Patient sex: M
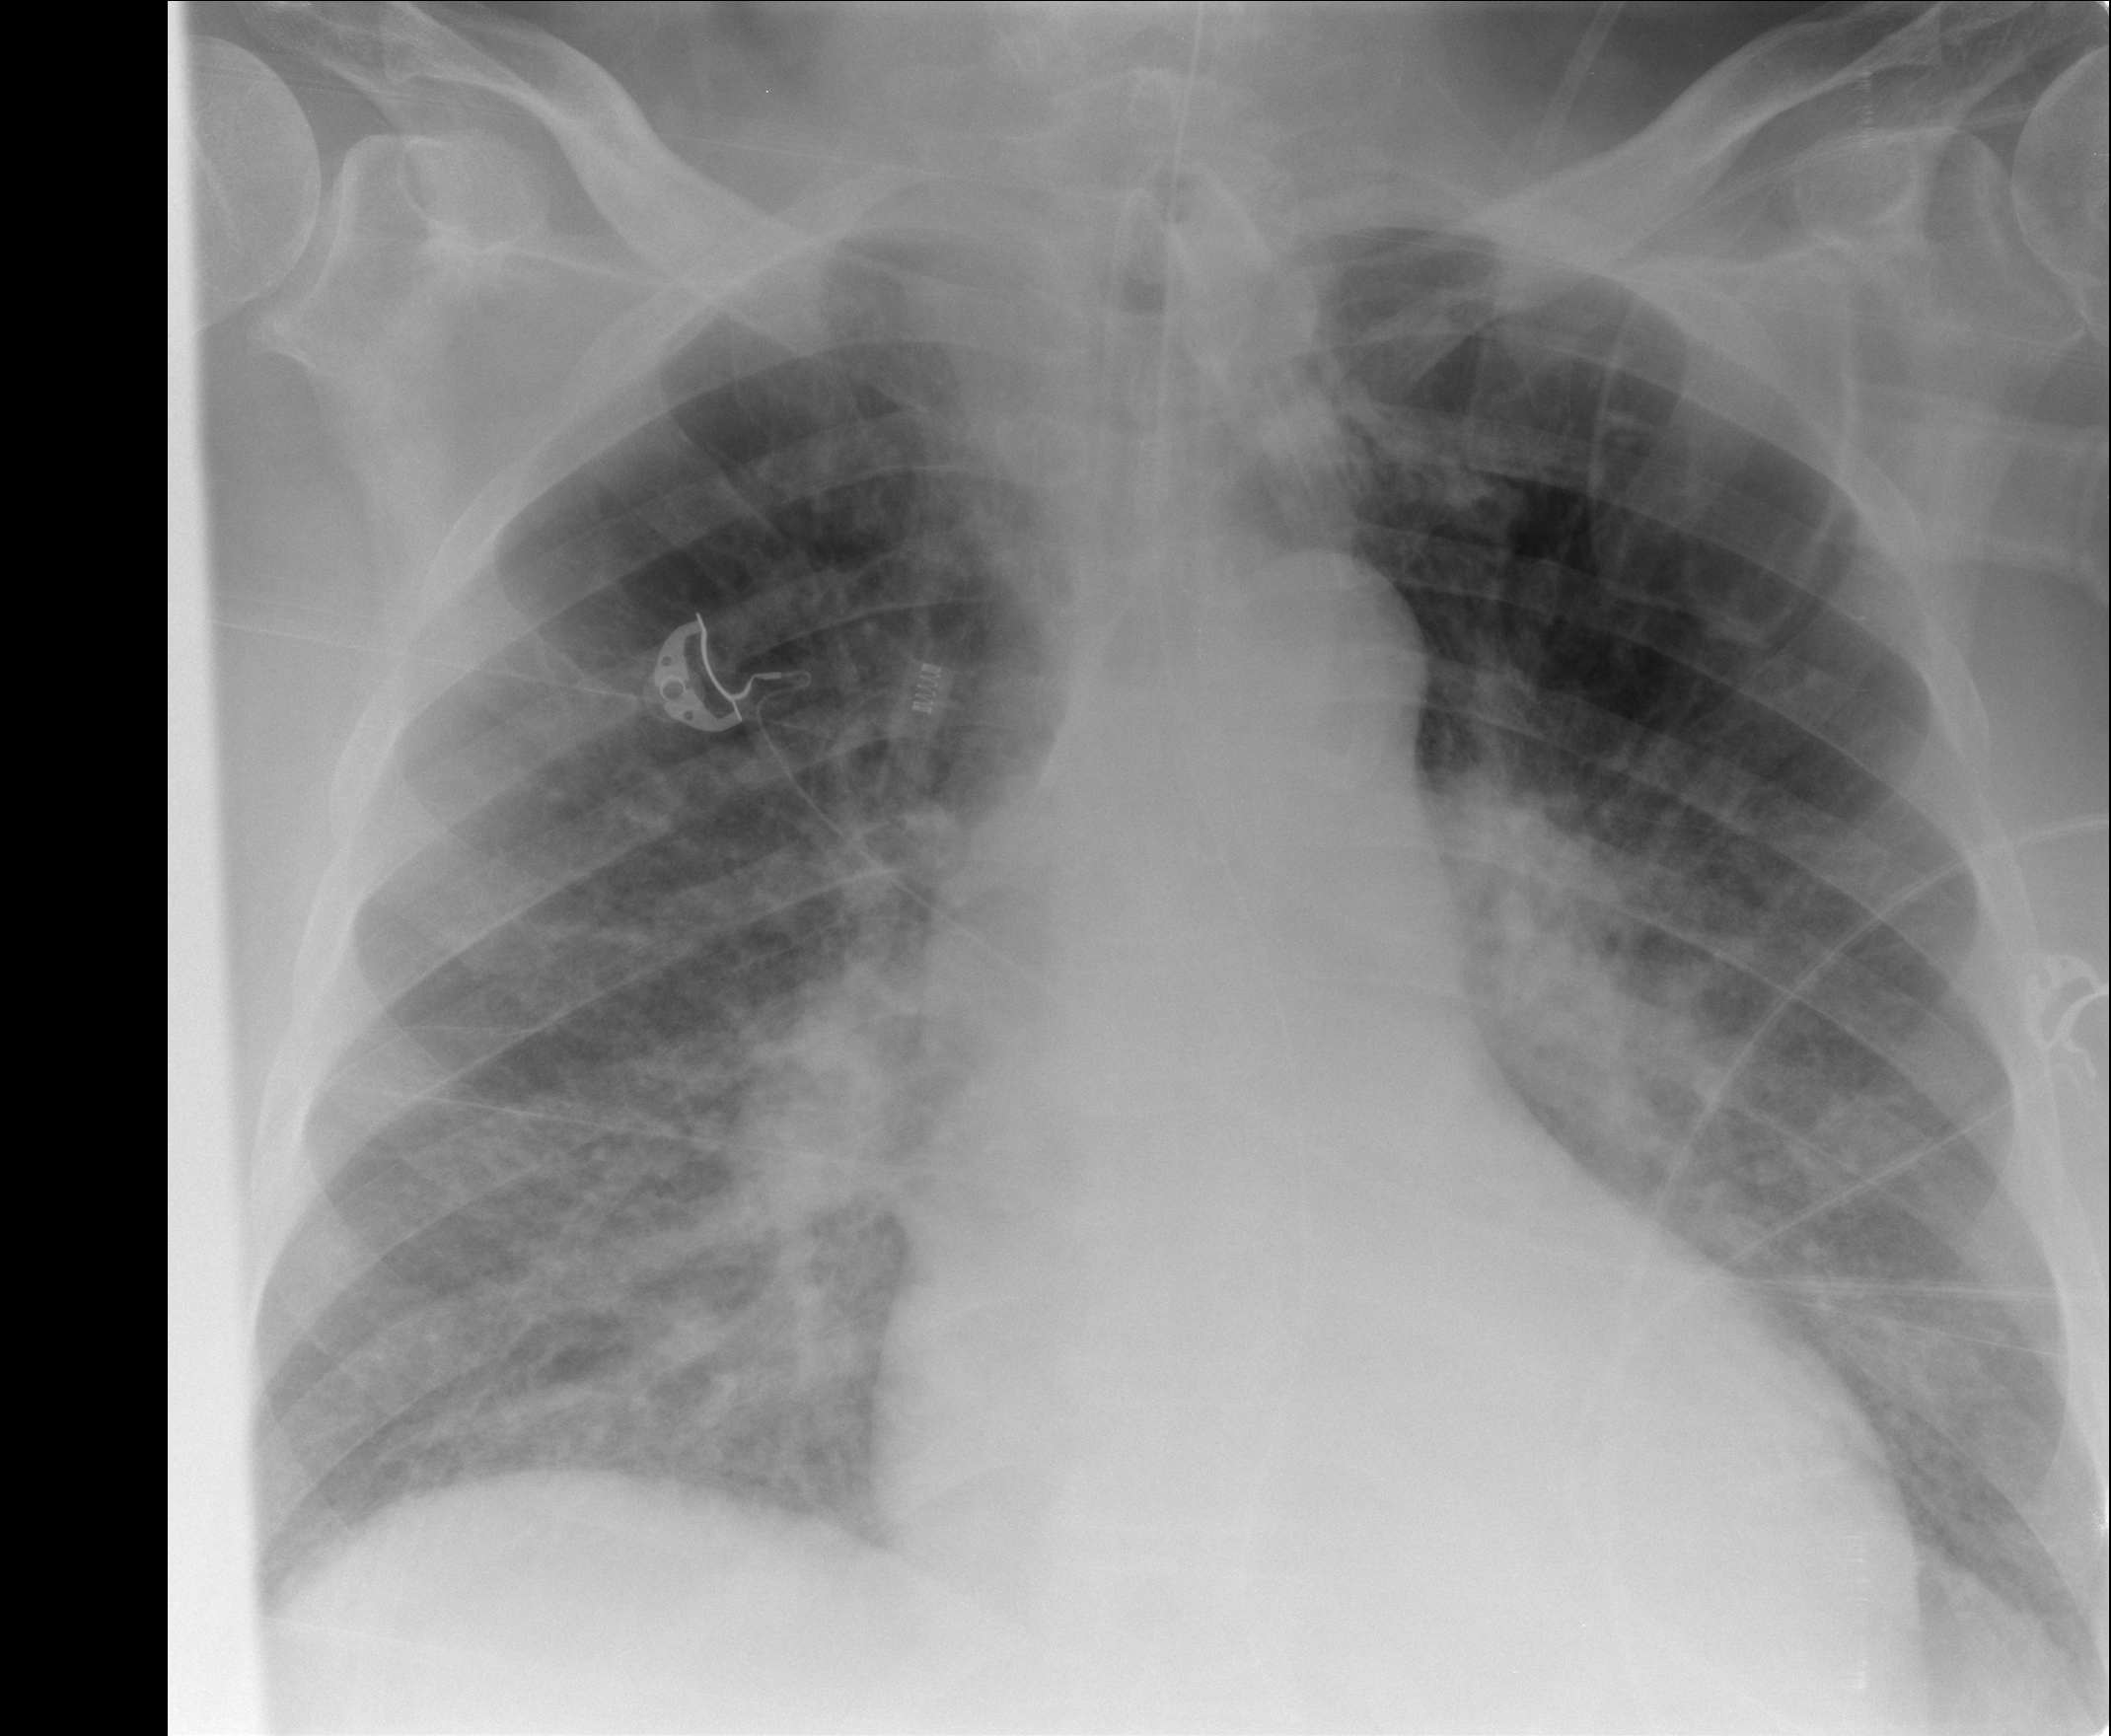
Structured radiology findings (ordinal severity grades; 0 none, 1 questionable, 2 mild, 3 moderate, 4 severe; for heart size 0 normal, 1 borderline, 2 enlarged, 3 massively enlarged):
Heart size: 2
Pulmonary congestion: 3
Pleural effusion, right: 0
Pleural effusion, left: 1
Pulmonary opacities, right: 2
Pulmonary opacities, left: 2
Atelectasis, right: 1
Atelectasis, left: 2